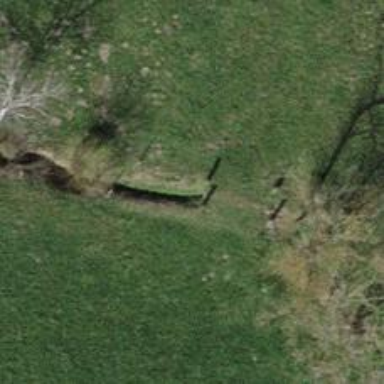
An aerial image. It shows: Ditch serving as waterway.